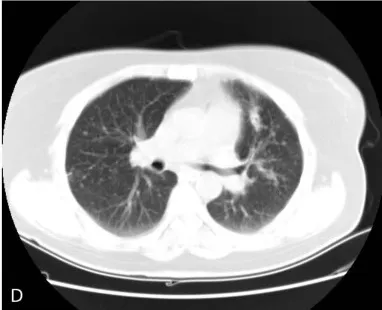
Nearly complete resolution of the previous nodules and masses, with multiple peripheral bilateral sub-cm non-calcified pulmonary nodules.
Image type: radiology (ct)